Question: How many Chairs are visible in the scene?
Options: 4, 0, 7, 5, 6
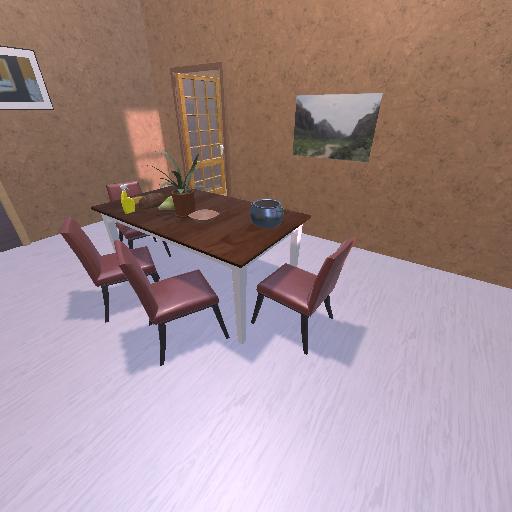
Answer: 4